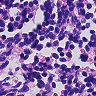
Metastatic tissue present: no